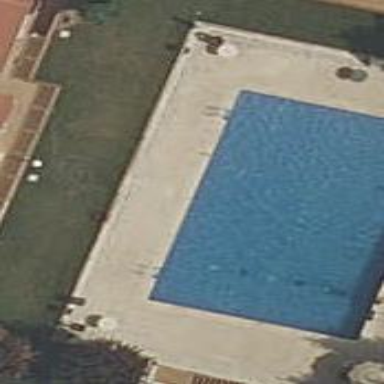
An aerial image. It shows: Outdoor swimming pool in leisure land.